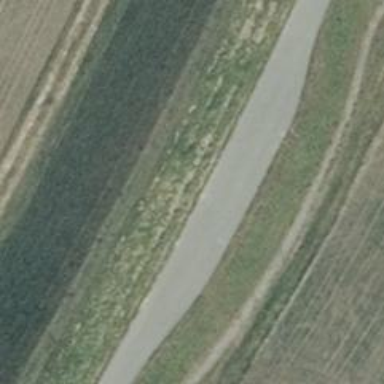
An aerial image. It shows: Passing place on the road.